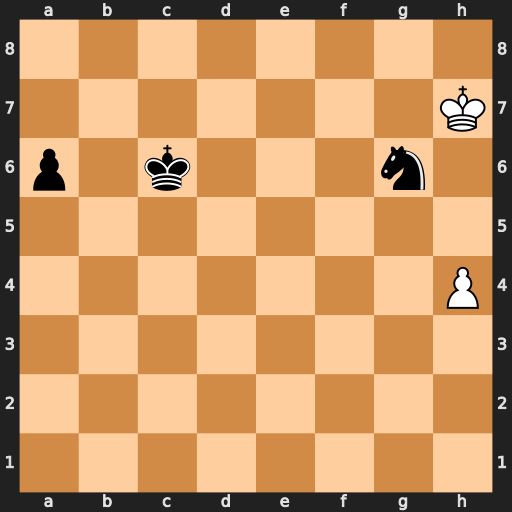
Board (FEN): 8/7K/p1k3n1/8/7P/8/8/8
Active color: w
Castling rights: -
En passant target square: -
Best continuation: Kxg6 a5 h5 a4 h6 a3 h7 a2 h8=Q